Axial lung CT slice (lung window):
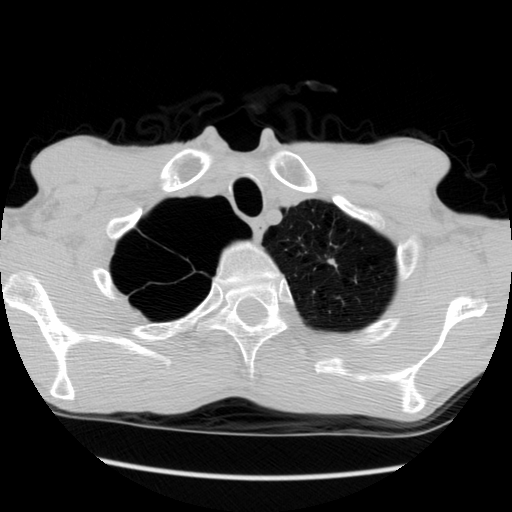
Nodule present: yes
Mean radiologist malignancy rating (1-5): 3